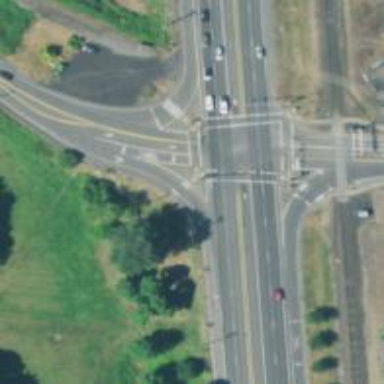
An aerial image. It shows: Trunk link highway with asphalt surface.